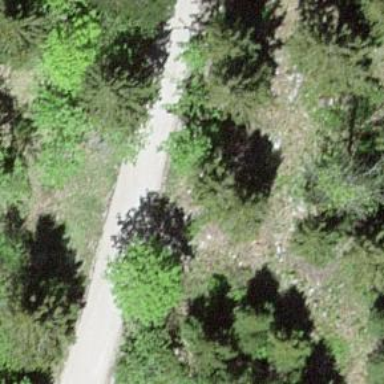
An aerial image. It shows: Unpaved track with grade2 quality type.